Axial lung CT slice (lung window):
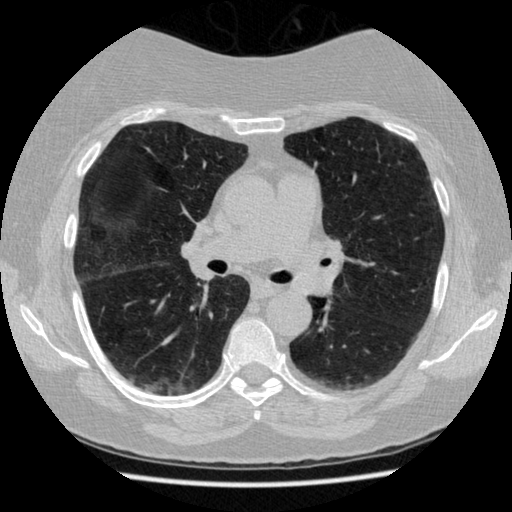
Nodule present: no